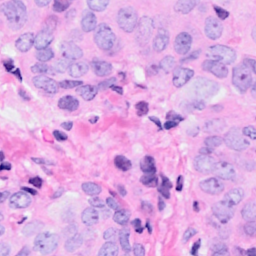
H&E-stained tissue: Breast